Question: As shown in the diagram below, my app has a few UIViews, 'B', 'C' and 'D', side by side, and all contained in an enveloping UIView 'A':

I have a 'UIPinchGestureRecognizer' in each of 'B', 'C', and 'D'. What I'd also like to do is recognize a different gesture over the entire of area 'A' (without hindering the other gesture recognizers from working).
What's the best strategy for this? I'm targeting iOS5+, no backwards compatability needed.
It's also worth noting that the gesture recognizer for 'A' will probably have to be a custom gesture recognizer, since I want to detect a pinch but with > 2 fingers involved.
If installing a gesture recognizer for 'A' doesn't work well, it might be possible to do it the old way by using 'touchesBegan' etc. As the <URL> note, you can have an subclass of 'UIView' just call '[super touchesBegan:touches withEvent:event]' to have it passed on in the responder chain if you're not interested in the touch.
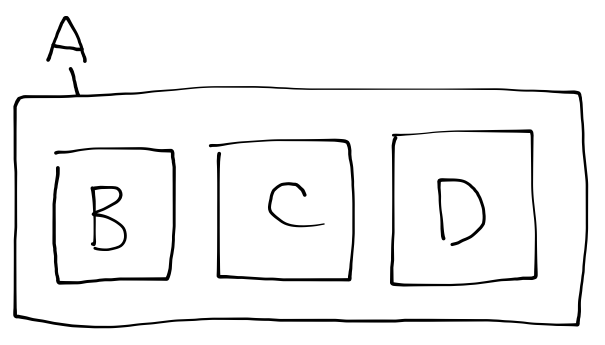
Answer: It turns out just adding gesture recognizers in the straightforward obvious way works, at least for the gestures I want to recognize. I imagined it would be more complicated.